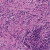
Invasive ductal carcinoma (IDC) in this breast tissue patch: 1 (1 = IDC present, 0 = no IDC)